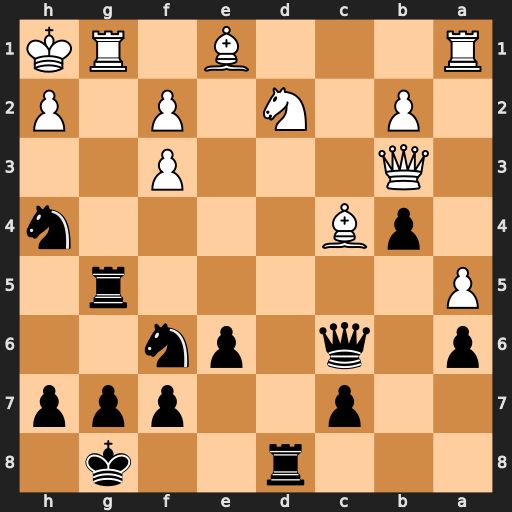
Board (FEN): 3r2k1/2p2ppp/p1q1pn2/P5r1/1pB4n/1Q3P2/1P1N1P1P/R3B1RK
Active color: b
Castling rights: -
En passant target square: -
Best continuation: Rxg1+ Kxg1 Rxd2